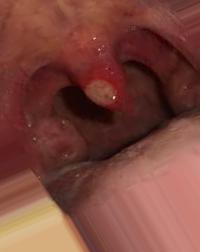
Condition: Mouth Ulcer